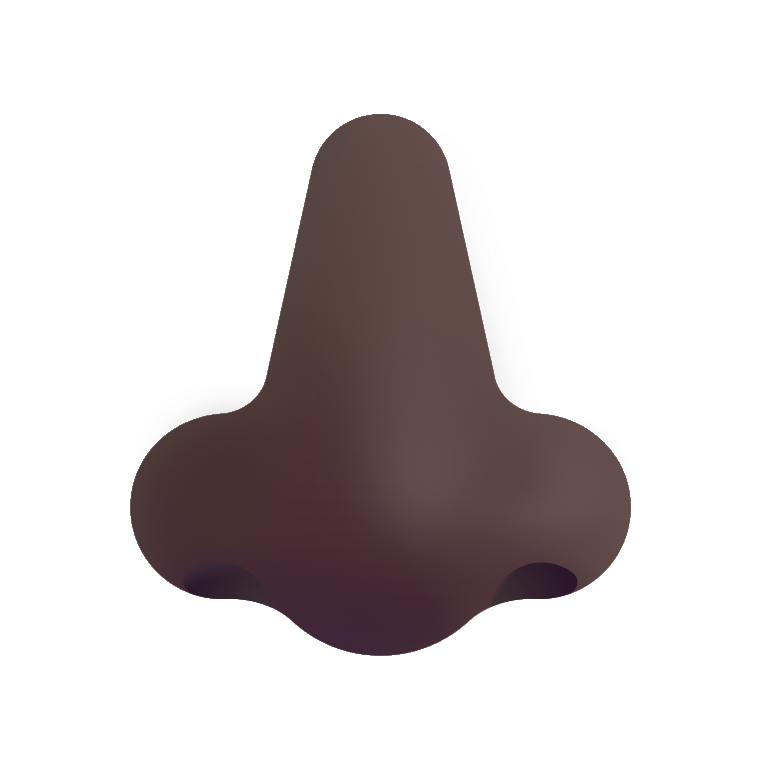
nose color dark